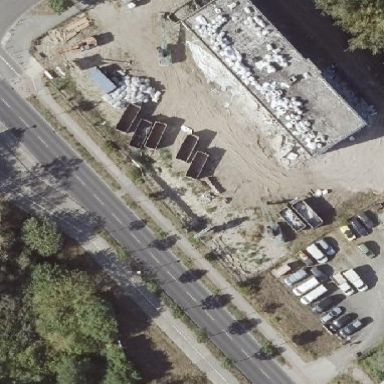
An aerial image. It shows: Building with flat roof used for storage rental.